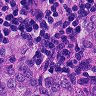
Metastatic tissue present: yes